Interaction volume radius: 5 \u00c5
Interaction volume height: 25 \u00c5
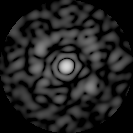
Disorder parameter: 0.6976